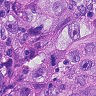
Metastatic tissue present: yes